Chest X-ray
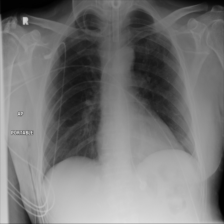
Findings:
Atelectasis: negative
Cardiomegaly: negative
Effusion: negative
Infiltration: negative
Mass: negative
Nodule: negative
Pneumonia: negative
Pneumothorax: negative
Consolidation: negative
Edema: negative
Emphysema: negative
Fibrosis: negative
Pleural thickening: negative
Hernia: negative